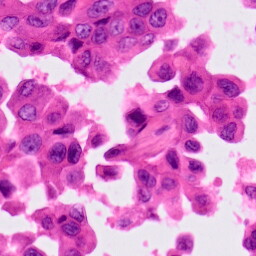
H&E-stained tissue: Lung